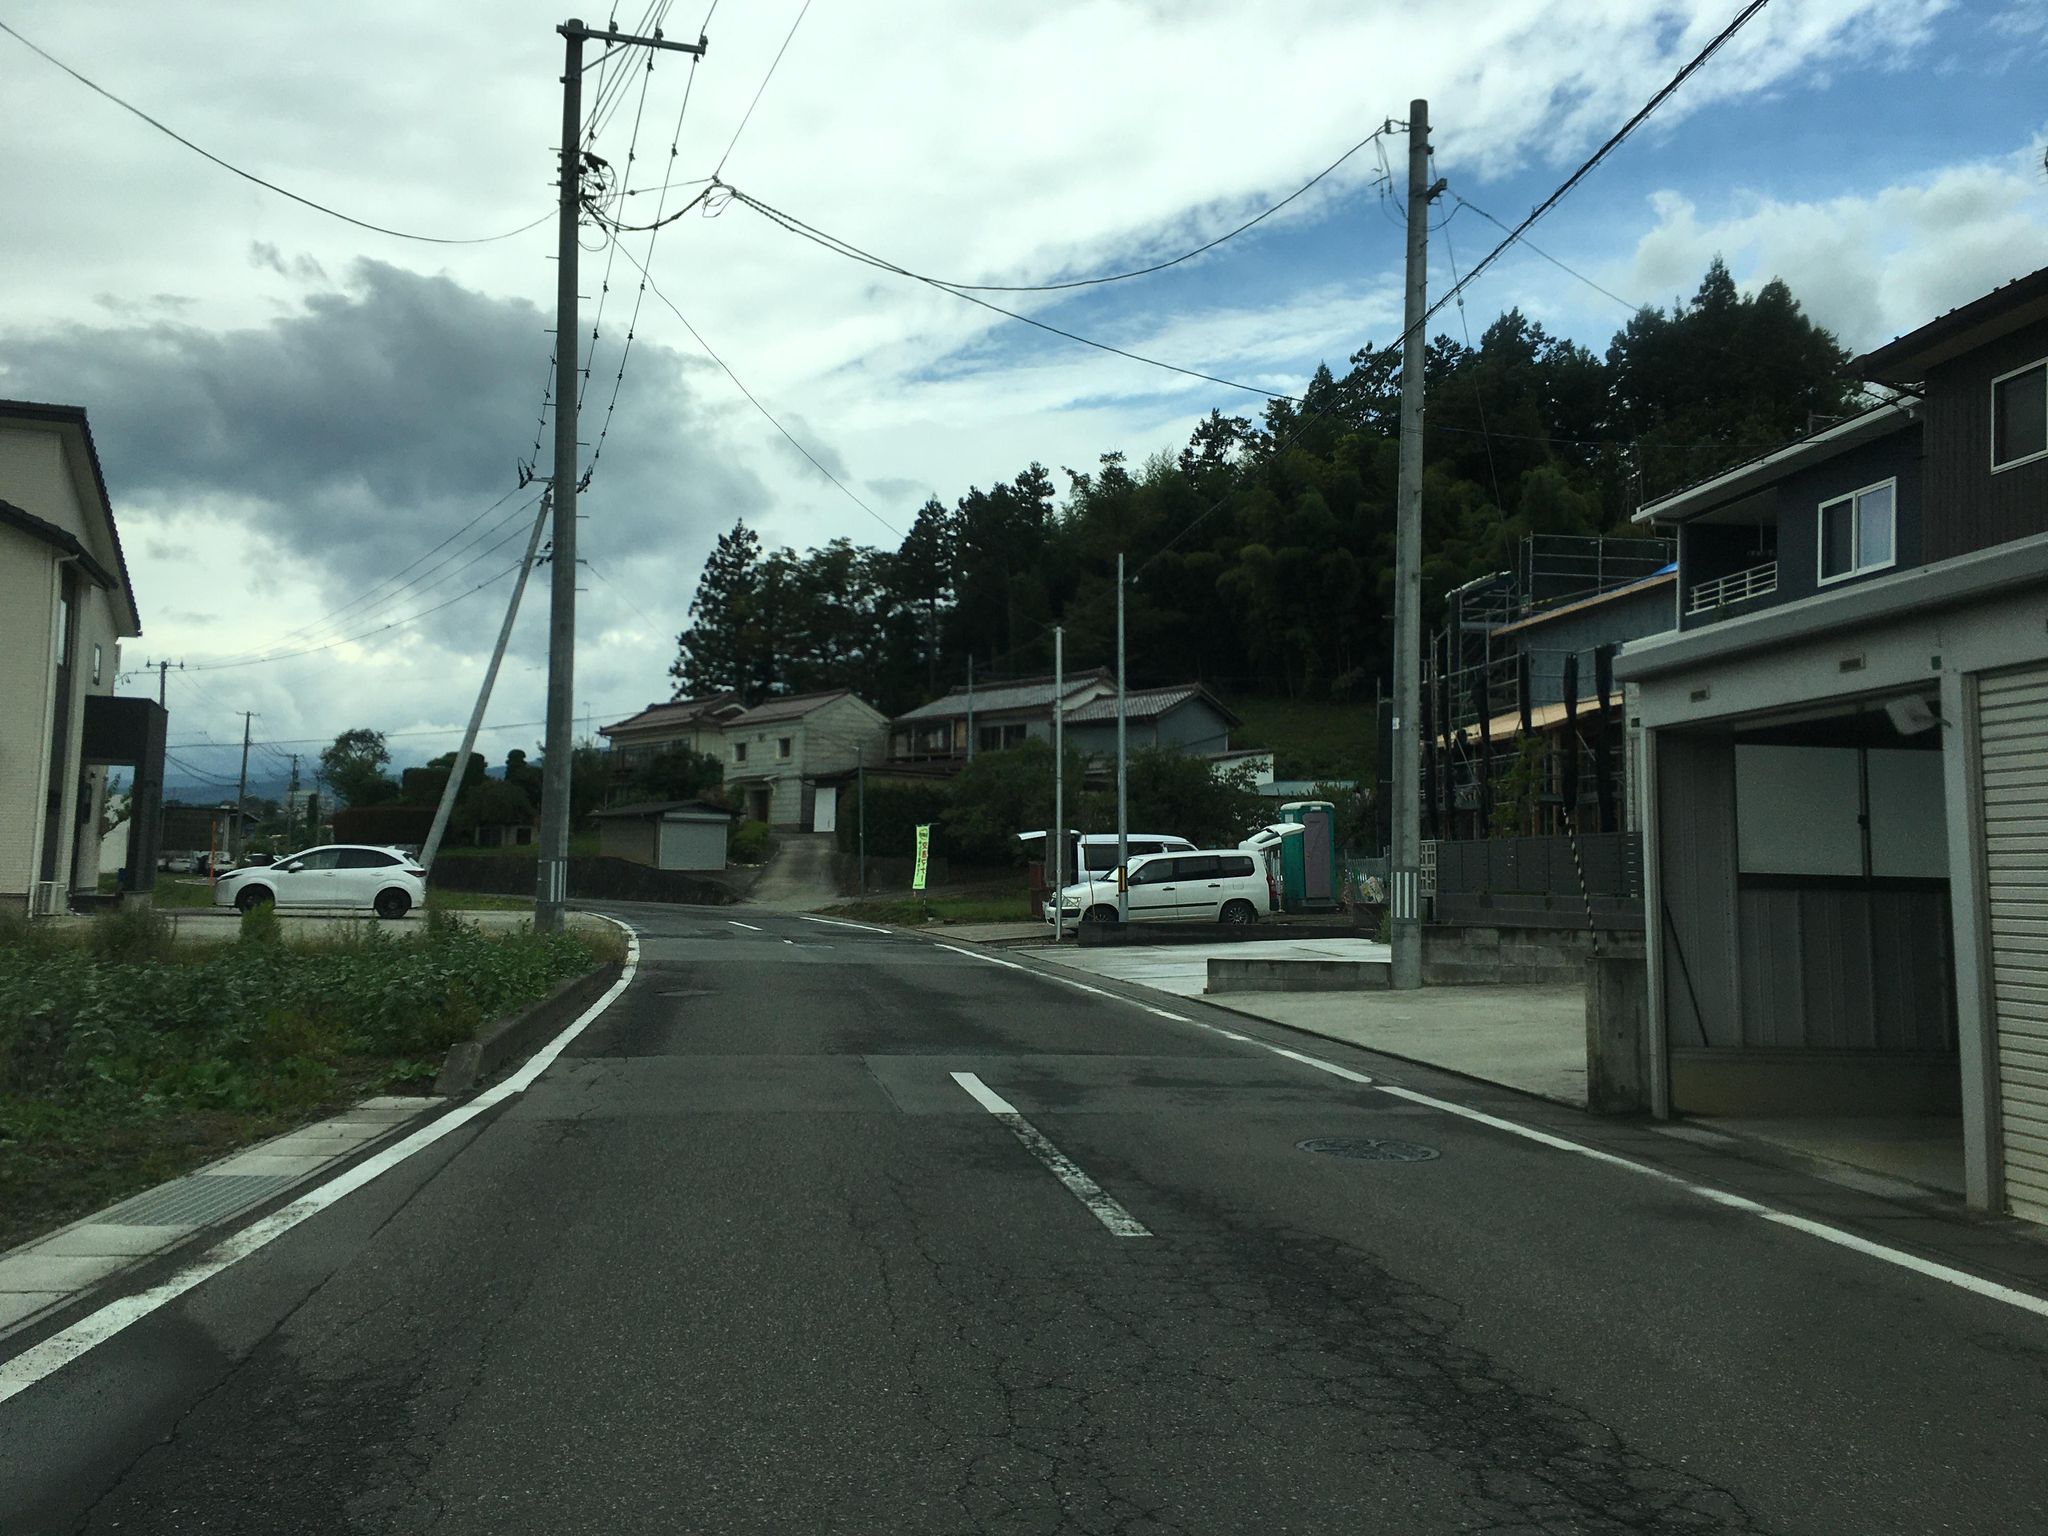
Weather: cloudy
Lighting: day
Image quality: good
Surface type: driving surface
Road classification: tertiary, unclassified
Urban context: suburban or peri-urban
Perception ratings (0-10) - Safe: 2.39, Lively: 5.06, Beautiful: 3.5, Boring: 5.55, Depressing: 5.92, Wealthy: 0.63